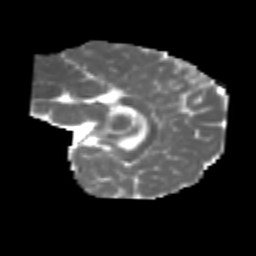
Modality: MD
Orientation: sagittal
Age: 6
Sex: female
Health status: healthy